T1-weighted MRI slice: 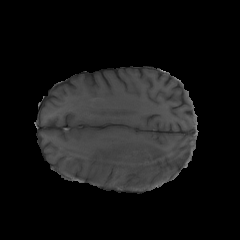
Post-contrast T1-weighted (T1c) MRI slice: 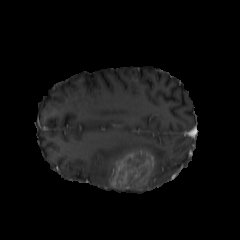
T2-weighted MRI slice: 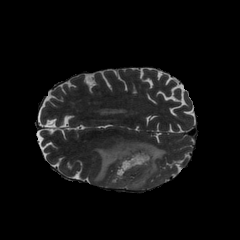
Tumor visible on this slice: yes